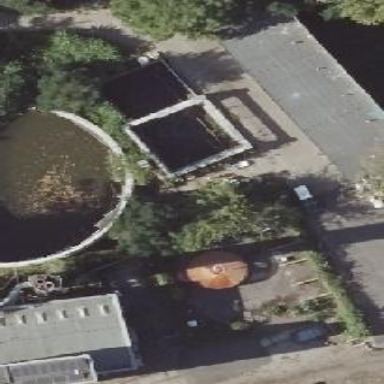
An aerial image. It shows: Group of garages.